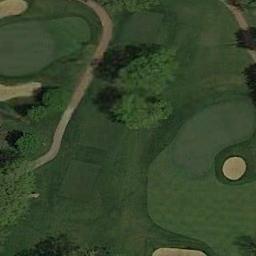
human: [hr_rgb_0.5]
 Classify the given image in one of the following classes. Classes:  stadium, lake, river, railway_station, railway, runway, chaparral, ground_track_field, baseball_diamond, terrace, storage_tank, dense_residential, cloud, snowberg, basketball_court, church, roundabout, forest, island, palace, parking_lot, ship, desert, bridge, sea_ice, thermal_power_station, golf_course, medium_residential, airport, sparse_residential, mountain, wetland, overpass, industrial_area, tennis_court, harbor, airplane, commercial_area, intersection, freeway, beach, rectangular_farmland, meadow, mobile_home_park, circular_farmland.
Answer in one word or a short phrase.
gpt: golf_course